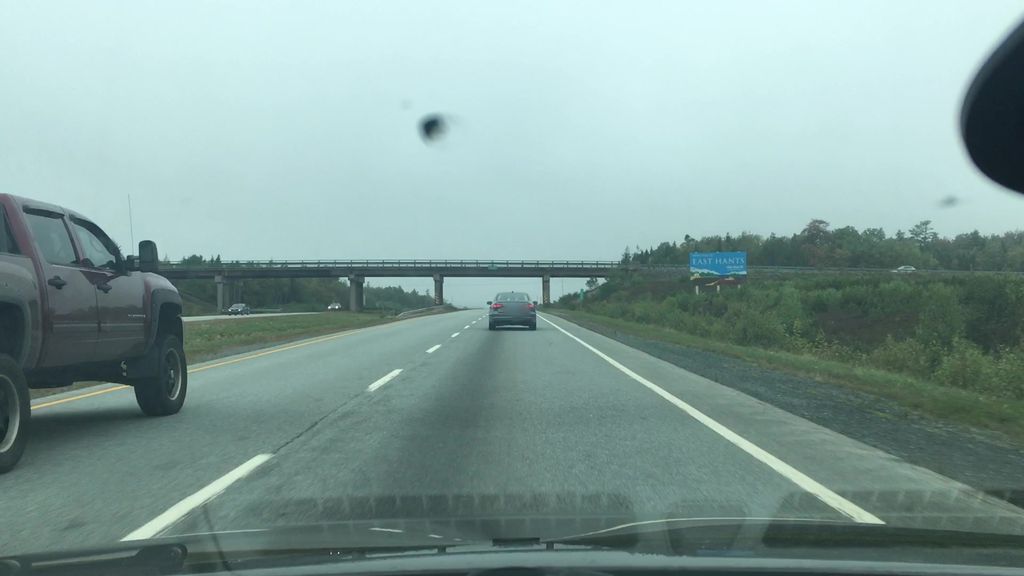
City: halifax